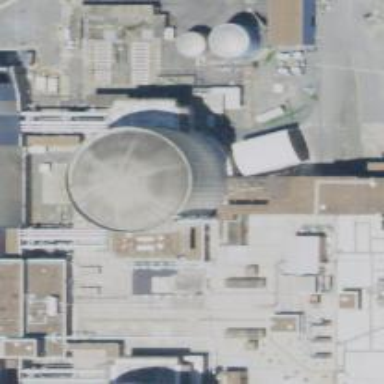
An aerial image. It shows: Nuclear power generator.